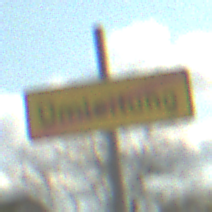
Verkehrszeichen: EndeDerUmleitungsankuendigung
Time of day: MorningAfternoon
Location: Outdoor (RoadRail)
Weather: PartlyCloudy
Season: NotSpecified
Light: Natural